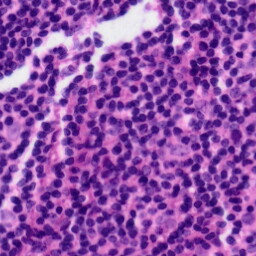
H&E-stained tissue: Tonsil